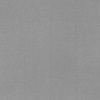
Label: dusty